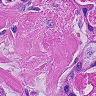
Metastatic tissue present: yes